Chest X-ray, AP view. Patient: 71 years old, sex F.
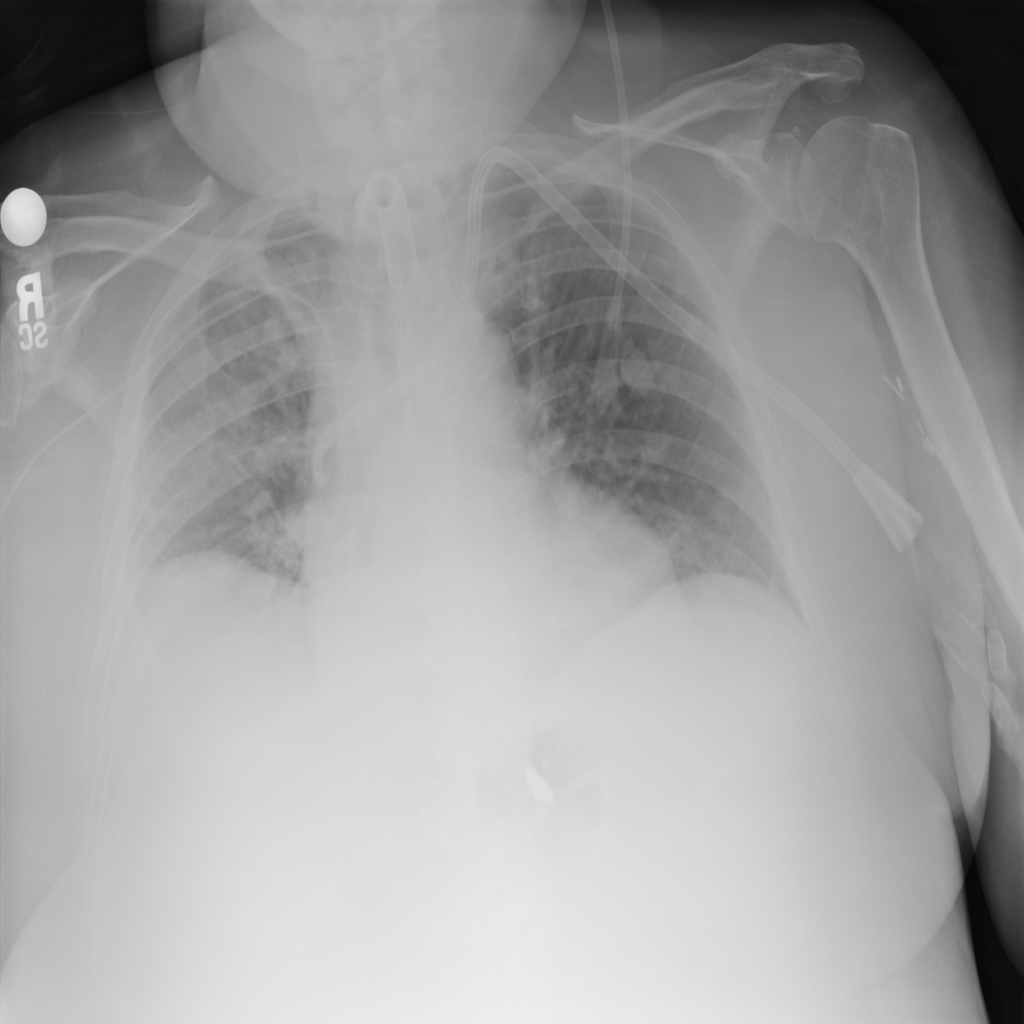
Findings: No Finding